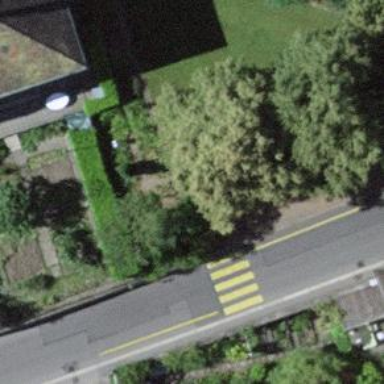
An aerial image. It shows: Raised kerb.